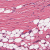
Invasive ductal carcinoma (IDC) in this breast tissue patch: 0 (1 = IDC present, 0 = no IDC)